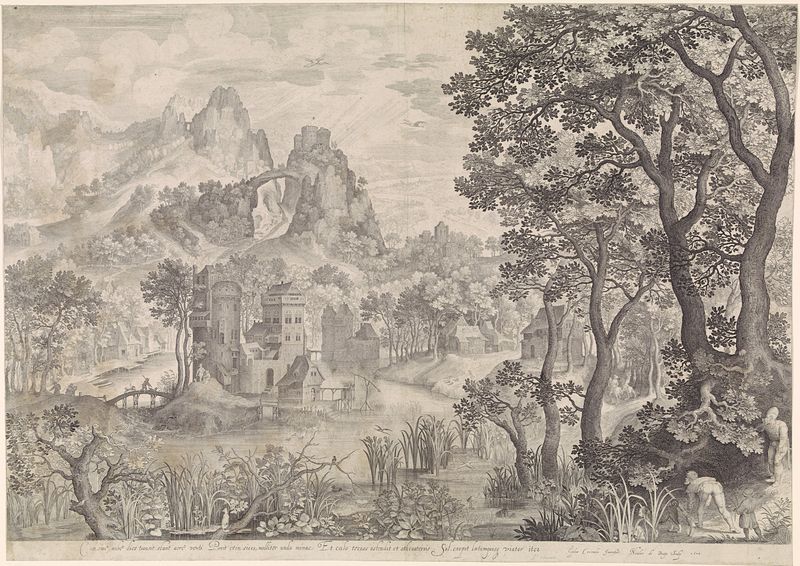
Titel: Landschap met eendenjacht
Künstler: Nicolaes de Bruyn
Standort: Amsterdam
Institution: Rijksmuseum
Schlagwörter: enfants, chateau, arbres, corde